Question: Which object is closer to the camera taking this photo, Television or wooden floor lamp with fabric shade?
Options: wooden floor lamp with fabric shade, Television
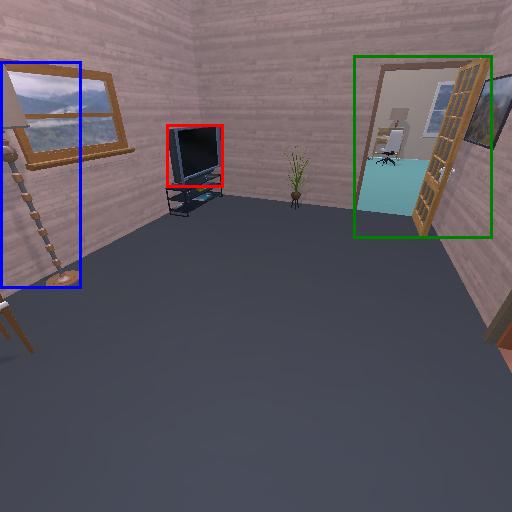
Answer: wooden floor lamp with fabric shade